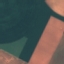
Land use / land cover class: AnnualCrop